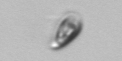
Label: Cryptophyta